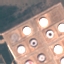
Land use / land cover: Industrial